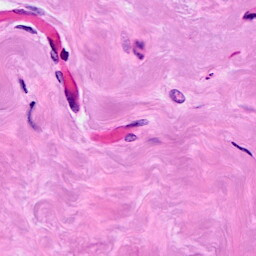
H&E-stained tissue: Breast